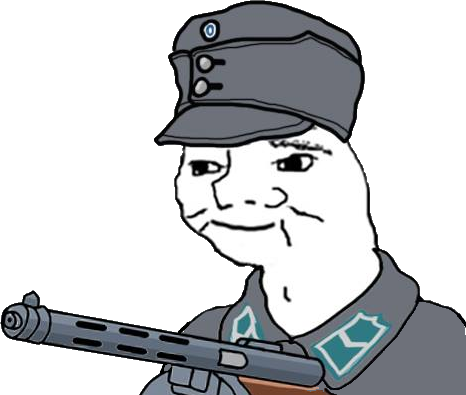
Label: 5_Boomer